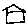
Label: house